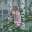
Label: 1